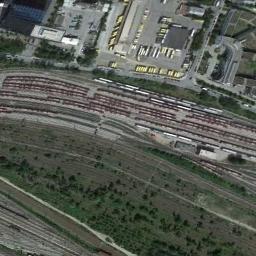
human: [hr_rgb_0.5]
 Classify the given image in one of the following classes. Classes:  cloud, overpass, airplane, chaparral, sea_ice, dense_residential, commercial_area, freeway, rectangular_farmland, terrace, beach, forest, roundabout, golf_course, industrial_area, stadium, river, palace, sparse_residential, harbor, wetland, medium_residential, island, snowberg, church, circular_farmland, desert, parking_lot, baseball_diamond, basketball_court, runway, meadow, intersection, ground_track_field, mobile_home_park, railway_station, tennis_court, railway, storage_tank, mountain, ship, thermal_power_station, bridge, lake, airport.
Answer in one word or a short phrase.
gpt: railway